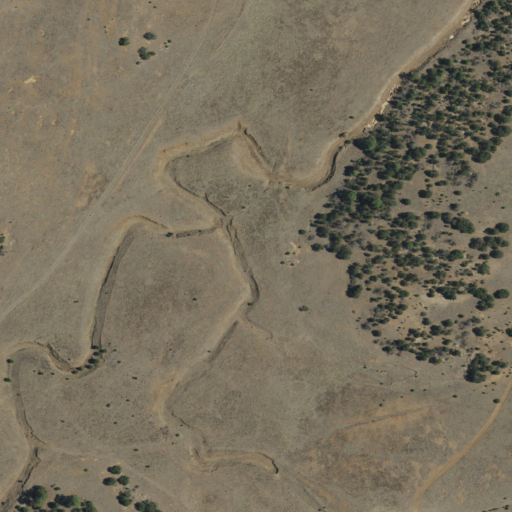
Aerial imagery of valley in New Mexico named Cañon Pedroso containing grassland, evergreen forest, and shrub